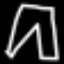
Label: pants